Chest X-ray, AP view. Patient: 50 years old, sex F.
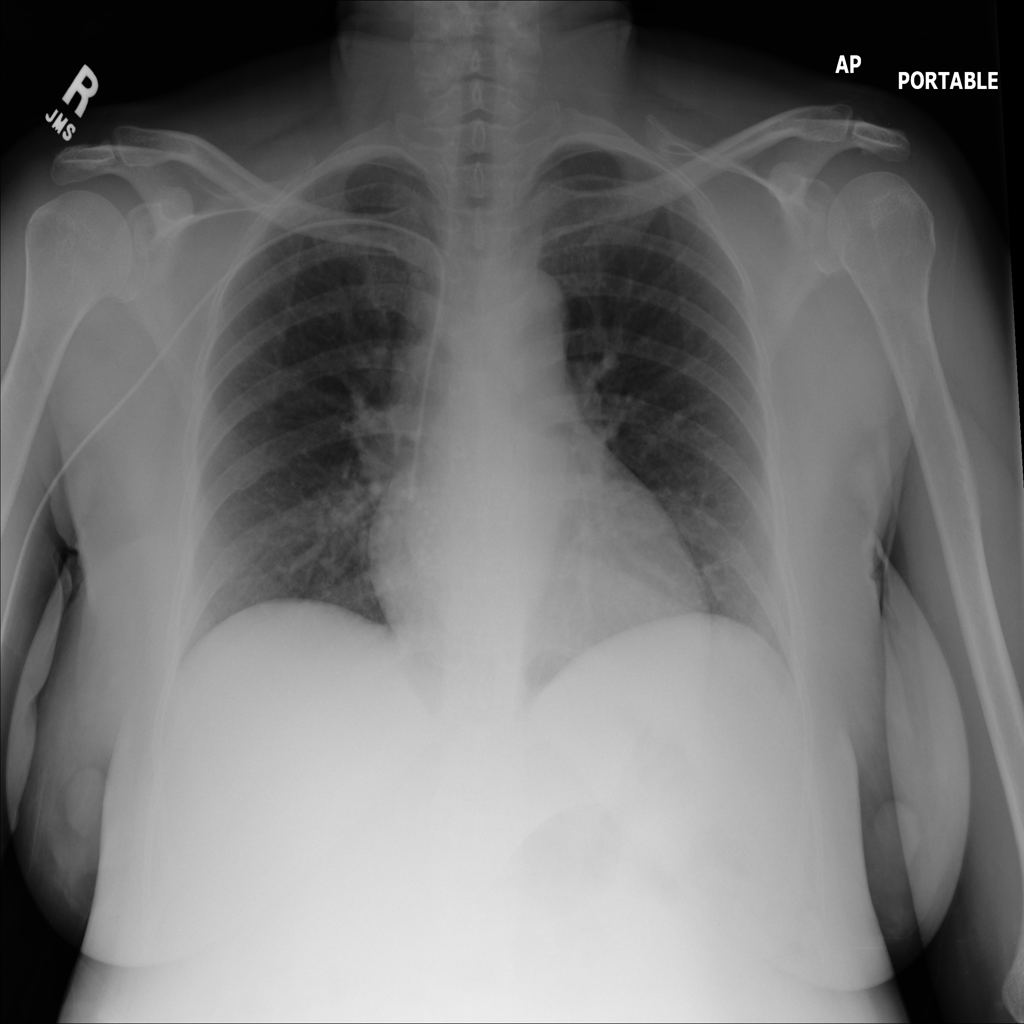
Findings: No Finding